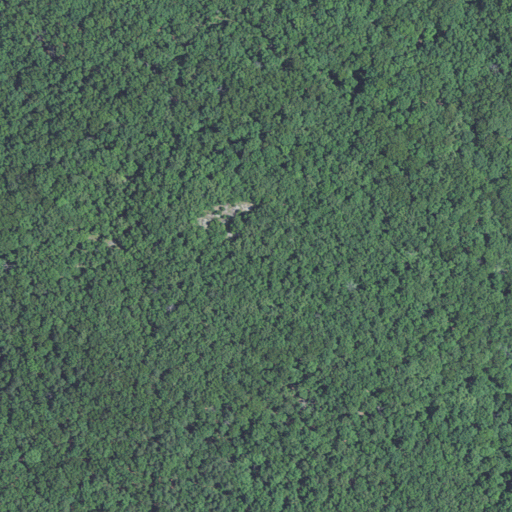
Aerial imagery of mountain in Missouri named Bear Mountain containing deciduous forest and mixed forest